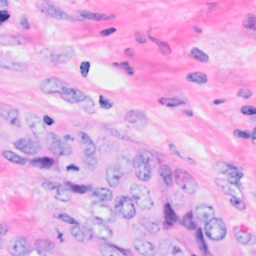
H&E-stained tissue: Breast